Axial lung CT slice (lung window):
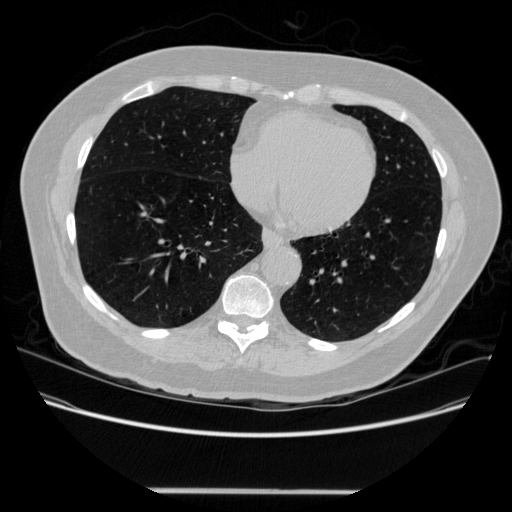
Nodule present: no